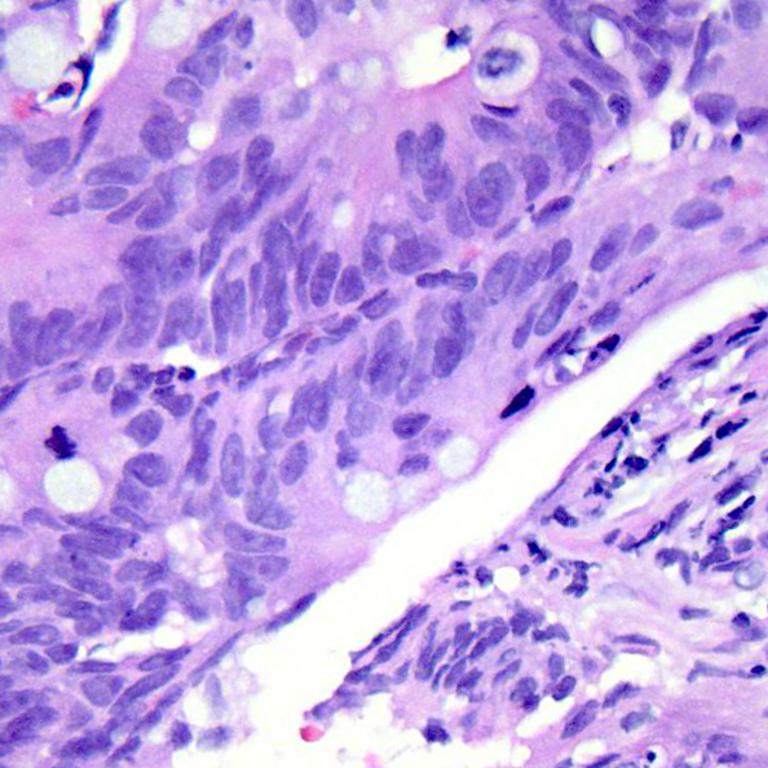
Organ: colon
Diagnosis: adenocarcinomas